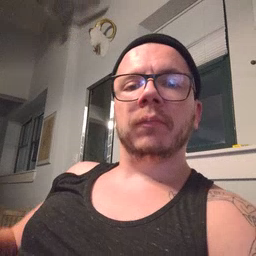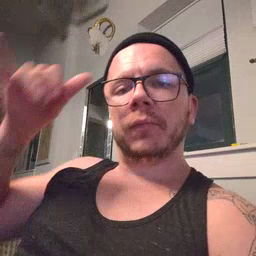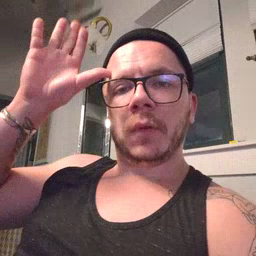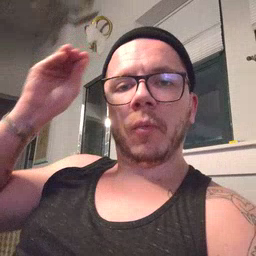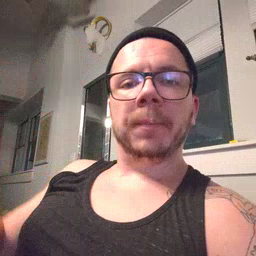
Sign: cowboy